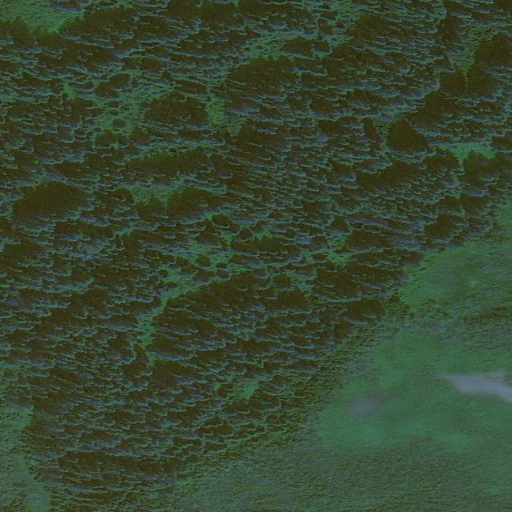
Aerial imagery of cape in Alaska named Swede Point containing only unknown